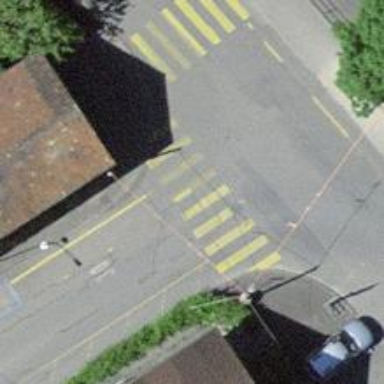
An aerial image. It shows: Zebra crossing on the road.